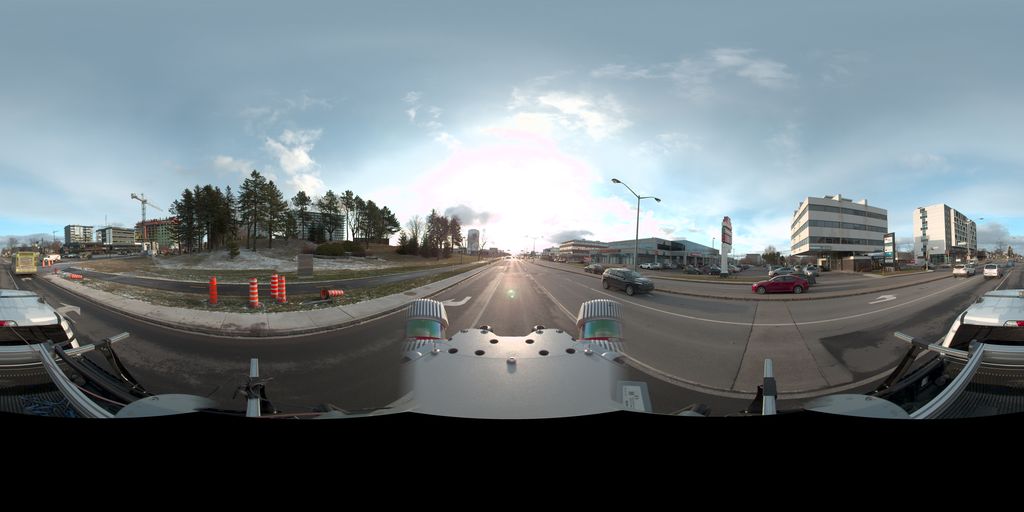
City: quebec_city